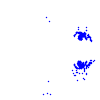
Particle: kaon